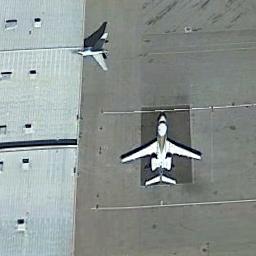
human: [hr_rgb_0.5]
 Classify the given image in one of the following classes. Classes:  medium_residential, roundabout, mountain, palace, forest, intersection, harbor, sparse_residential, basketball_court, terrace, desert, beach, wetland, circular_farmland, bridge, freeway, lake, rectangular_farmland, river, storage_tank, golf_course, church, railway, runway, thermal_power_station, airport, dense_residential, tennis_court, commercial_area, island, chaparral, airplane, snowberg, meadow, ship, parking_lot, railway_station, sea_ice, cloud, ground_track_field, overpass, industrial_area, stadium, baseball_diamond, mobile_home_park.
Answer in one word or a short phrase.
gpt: airplane